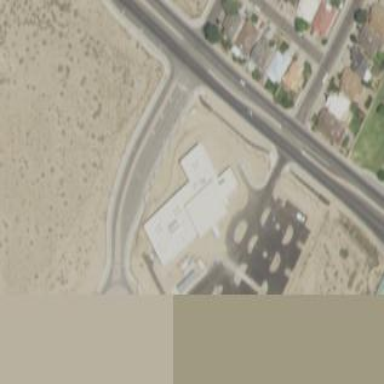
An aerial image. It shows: Clinic building providing healthcare services.